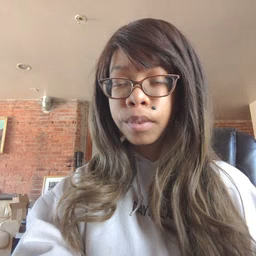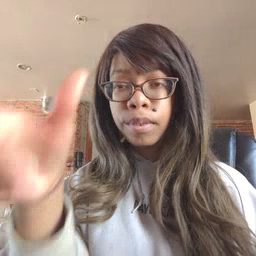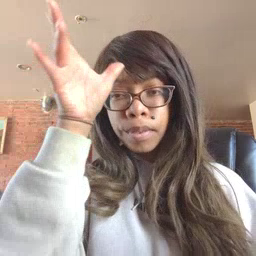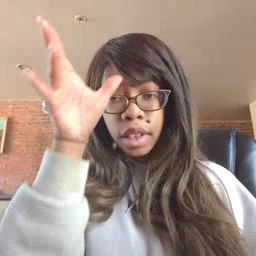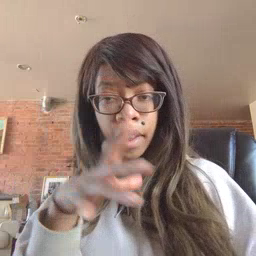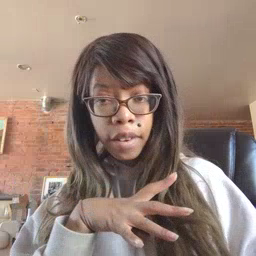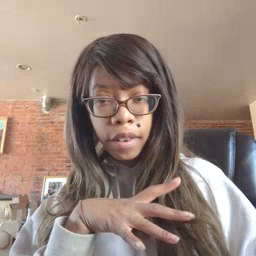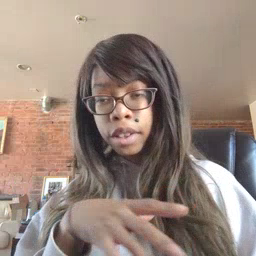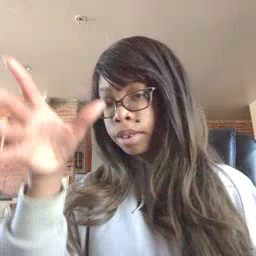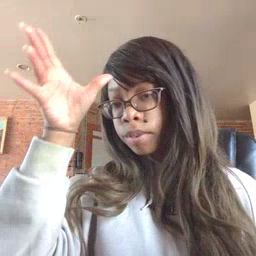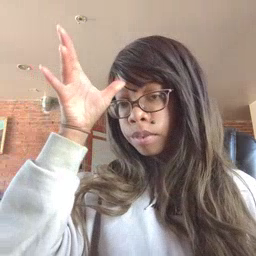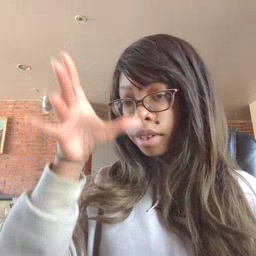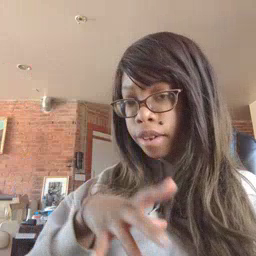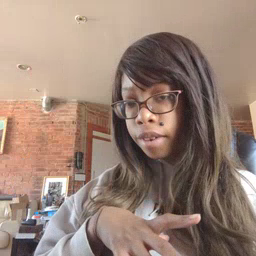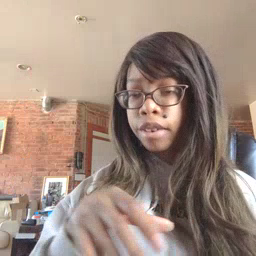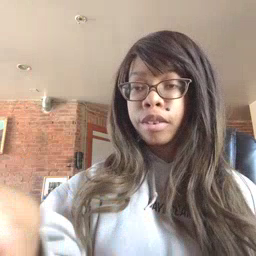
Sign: man